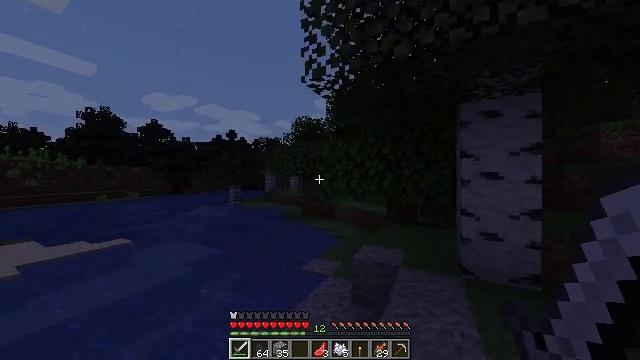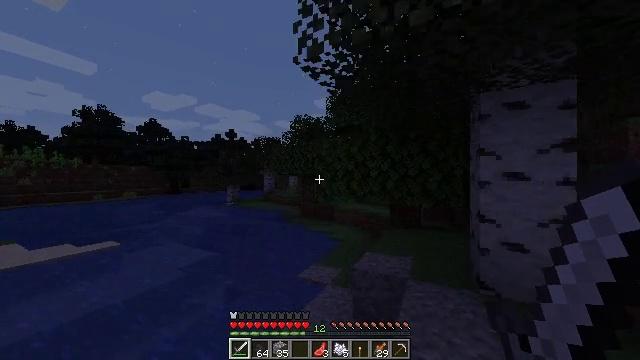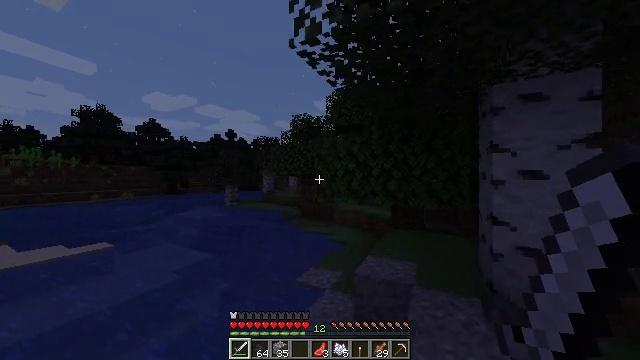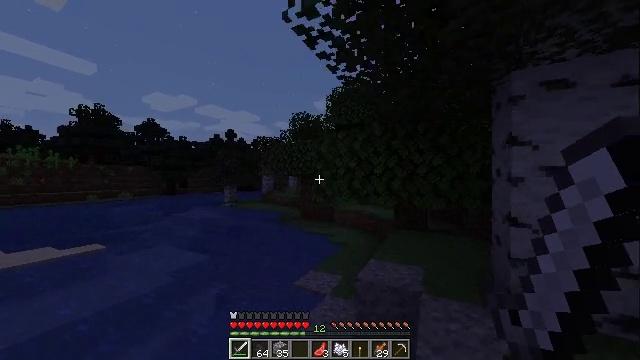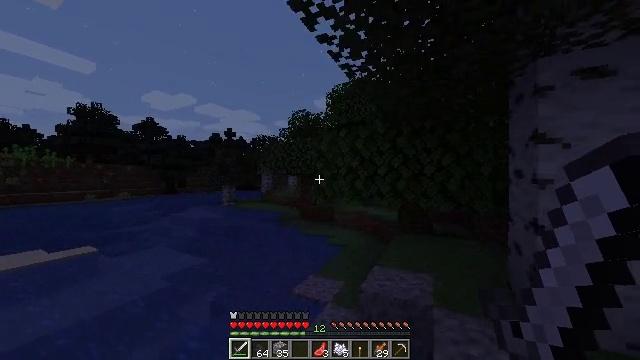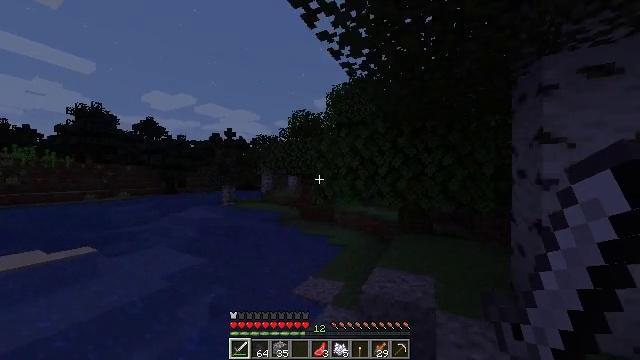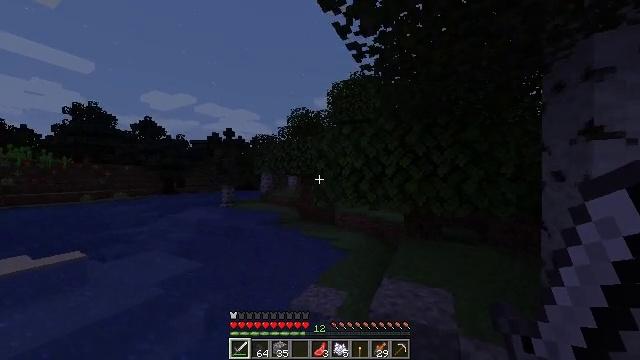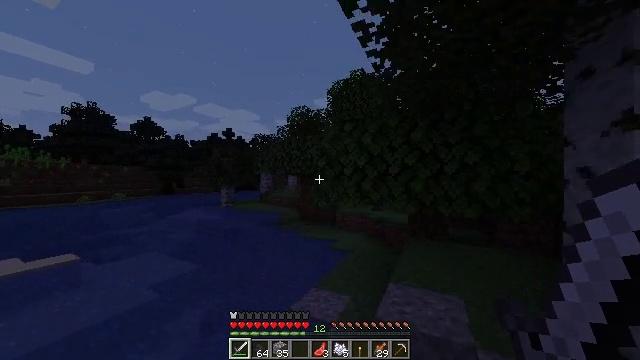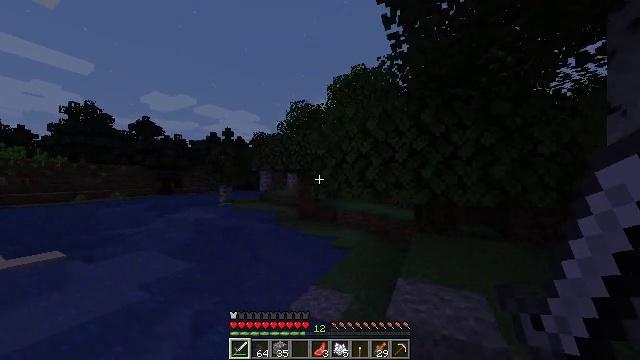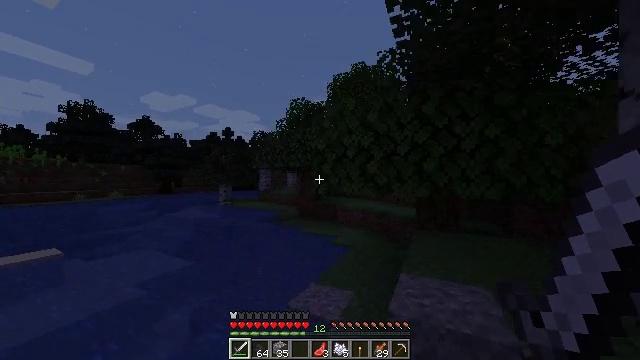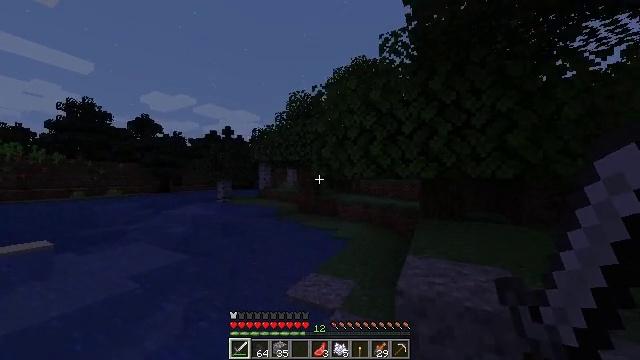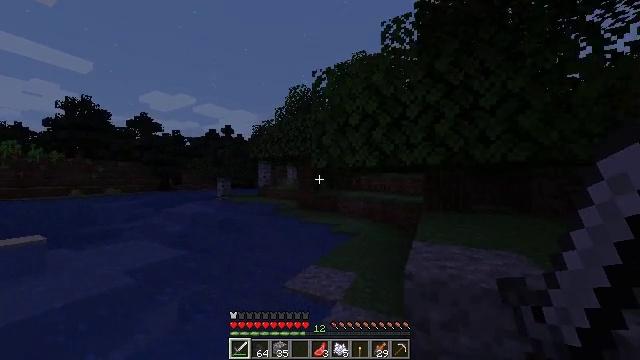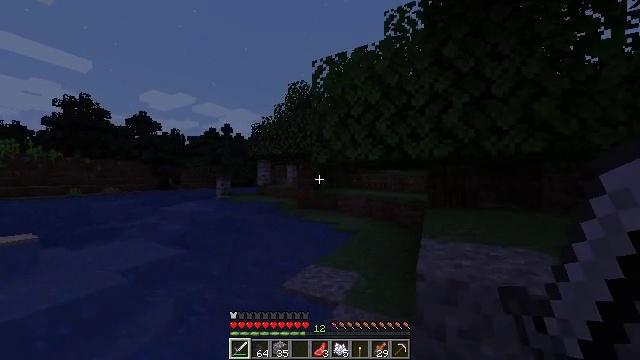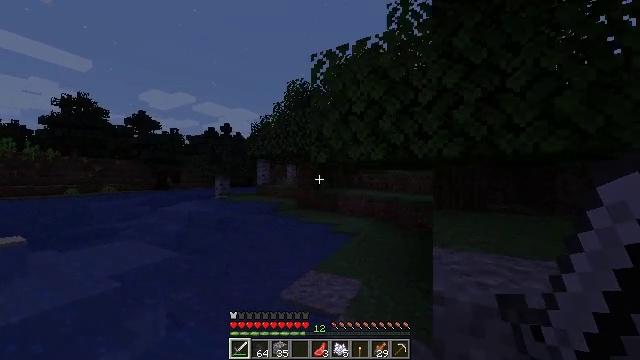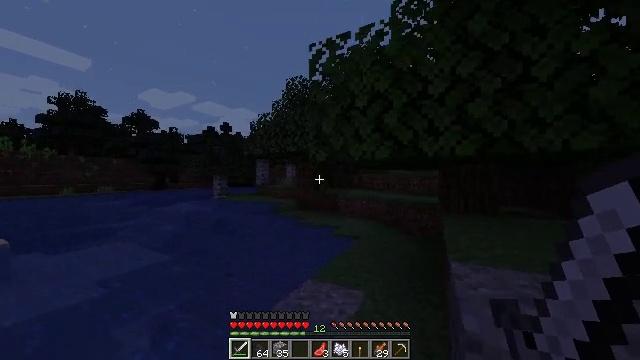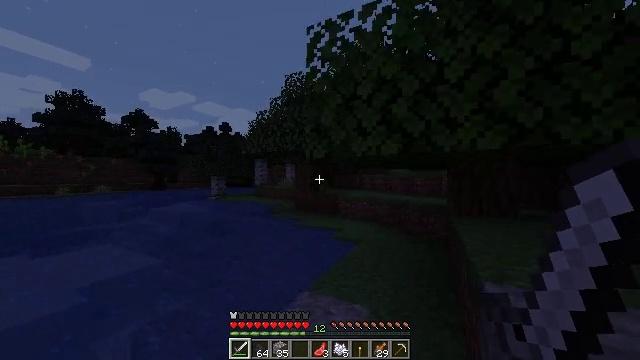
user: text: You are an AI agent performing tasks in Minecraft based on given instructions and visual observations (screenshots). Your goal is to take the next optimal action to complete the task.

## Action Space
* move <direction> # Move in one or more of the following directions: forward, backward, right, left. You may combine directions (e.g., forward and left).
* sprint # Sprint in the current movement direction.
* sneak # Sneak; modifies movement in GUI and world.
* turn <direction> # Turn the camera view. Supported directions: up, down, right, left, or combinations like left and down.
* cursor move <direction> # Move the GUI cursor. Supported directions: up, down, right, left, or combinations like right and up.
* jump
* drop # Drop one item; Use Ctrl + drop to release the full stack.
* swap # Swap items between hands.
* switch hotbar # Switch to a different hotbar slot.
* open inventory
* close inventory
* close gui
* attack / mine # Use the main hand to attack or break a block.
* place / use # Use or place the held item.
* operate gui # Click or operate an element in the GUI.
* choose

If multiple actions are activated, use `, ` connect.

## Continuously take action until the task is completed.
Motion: motion action
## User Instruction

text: Cook salmon to get cooked salmon.
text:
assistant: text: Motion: move forward
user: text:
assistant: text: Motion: move forward
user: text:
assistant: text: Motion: move forward
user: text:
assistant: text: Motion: move forward
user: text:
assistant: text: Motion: move forward
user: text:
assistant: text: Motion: move forward
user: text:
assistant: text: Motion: move forward
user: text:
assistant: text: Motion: move forward
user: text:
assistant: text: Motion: move forward
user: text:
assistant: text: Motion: move forward
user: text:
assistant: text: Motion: move forward
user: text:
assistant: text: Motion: move forward
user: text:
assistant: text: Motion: move forward
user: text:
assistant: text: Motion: move forward
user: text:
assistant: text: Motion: move forward
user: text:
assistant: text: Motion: move forward
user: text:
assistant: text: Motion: move forward and move right
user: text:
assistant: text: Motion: move forward and move right
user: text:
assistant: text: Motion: move forward and move right
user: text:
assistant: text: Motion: move forward and move right
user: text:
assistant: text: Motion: move forward and move right
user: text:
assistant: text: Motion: move forward and move right
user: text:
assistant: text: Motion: move forward
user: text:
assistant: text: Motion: move forward
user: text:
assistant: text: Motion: move forward
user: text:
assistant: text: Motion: move forward
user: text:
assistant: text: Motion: move forward
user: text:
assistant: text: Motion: move forward
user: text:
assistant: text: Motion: move forward
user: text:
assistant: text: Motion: move forward